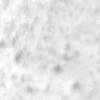
Label: no_change